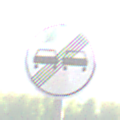
Verkehrszeichen: EndeUeberholverbot
Umgebung: Outdoor, Nature
Tageszeit: MorningAfternoon
Wetter: PartlyCloudy
Licht: Natural
Jahreszeit: NotSpecified
Kontrast: HighContrast